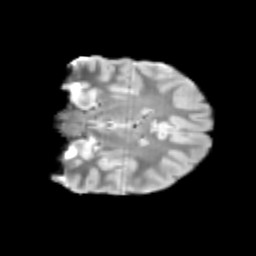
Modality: T2w
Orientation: coronal
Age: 11
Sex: male
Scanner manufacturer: siemens
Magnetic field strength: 3 T
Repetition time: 3.8 s
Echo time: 0.07 s